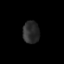
Tissue: lung
Cell type: Others
Senescence score: 0.2275
Nuclear area (px): 360
Mean DAPI intensity: 42.653